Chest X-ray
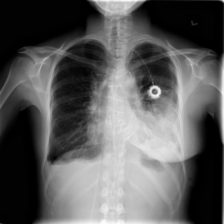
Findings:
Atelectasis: negative
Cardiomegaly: negative
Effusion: negative
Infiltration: negative
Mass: negative
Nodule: negative
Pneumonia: negative
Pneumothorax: negative
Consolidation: negative
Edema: negative
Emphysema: negative
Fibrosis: negative
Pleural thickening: negative
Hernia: negative